Aerial crown-view tile of a tropical tree (Barro Colorado Island, Panama), acquired 20250915:
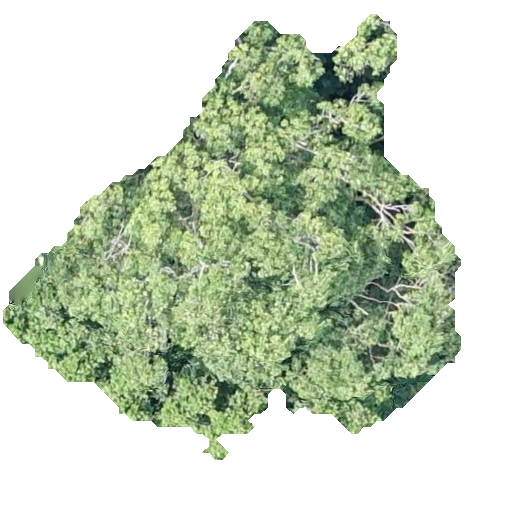
Species: Ocotea leptobotra
GBIF accepted scientific name: Ocotea leptobotra
Crown area: 172.144 m²